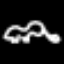
Label: frog